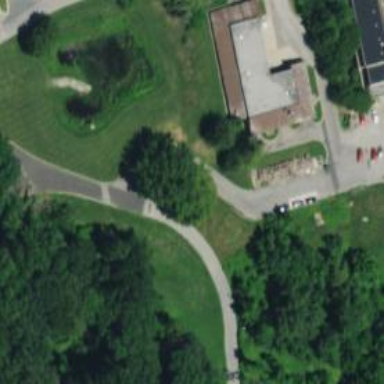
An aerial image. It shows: Disc golf hole.